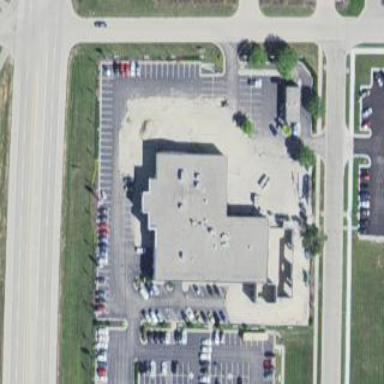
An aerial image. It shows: Commercial building with car shop.